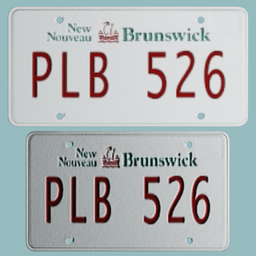
Label: mechanical